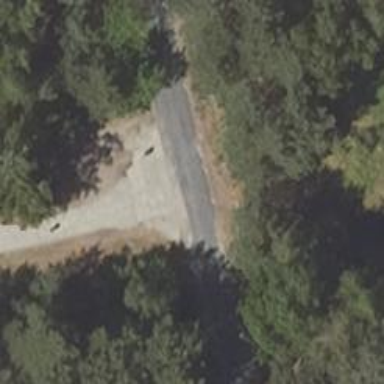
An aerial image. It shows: Emergency access point on the road.